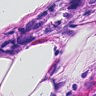
Metastatic tissue present: yes